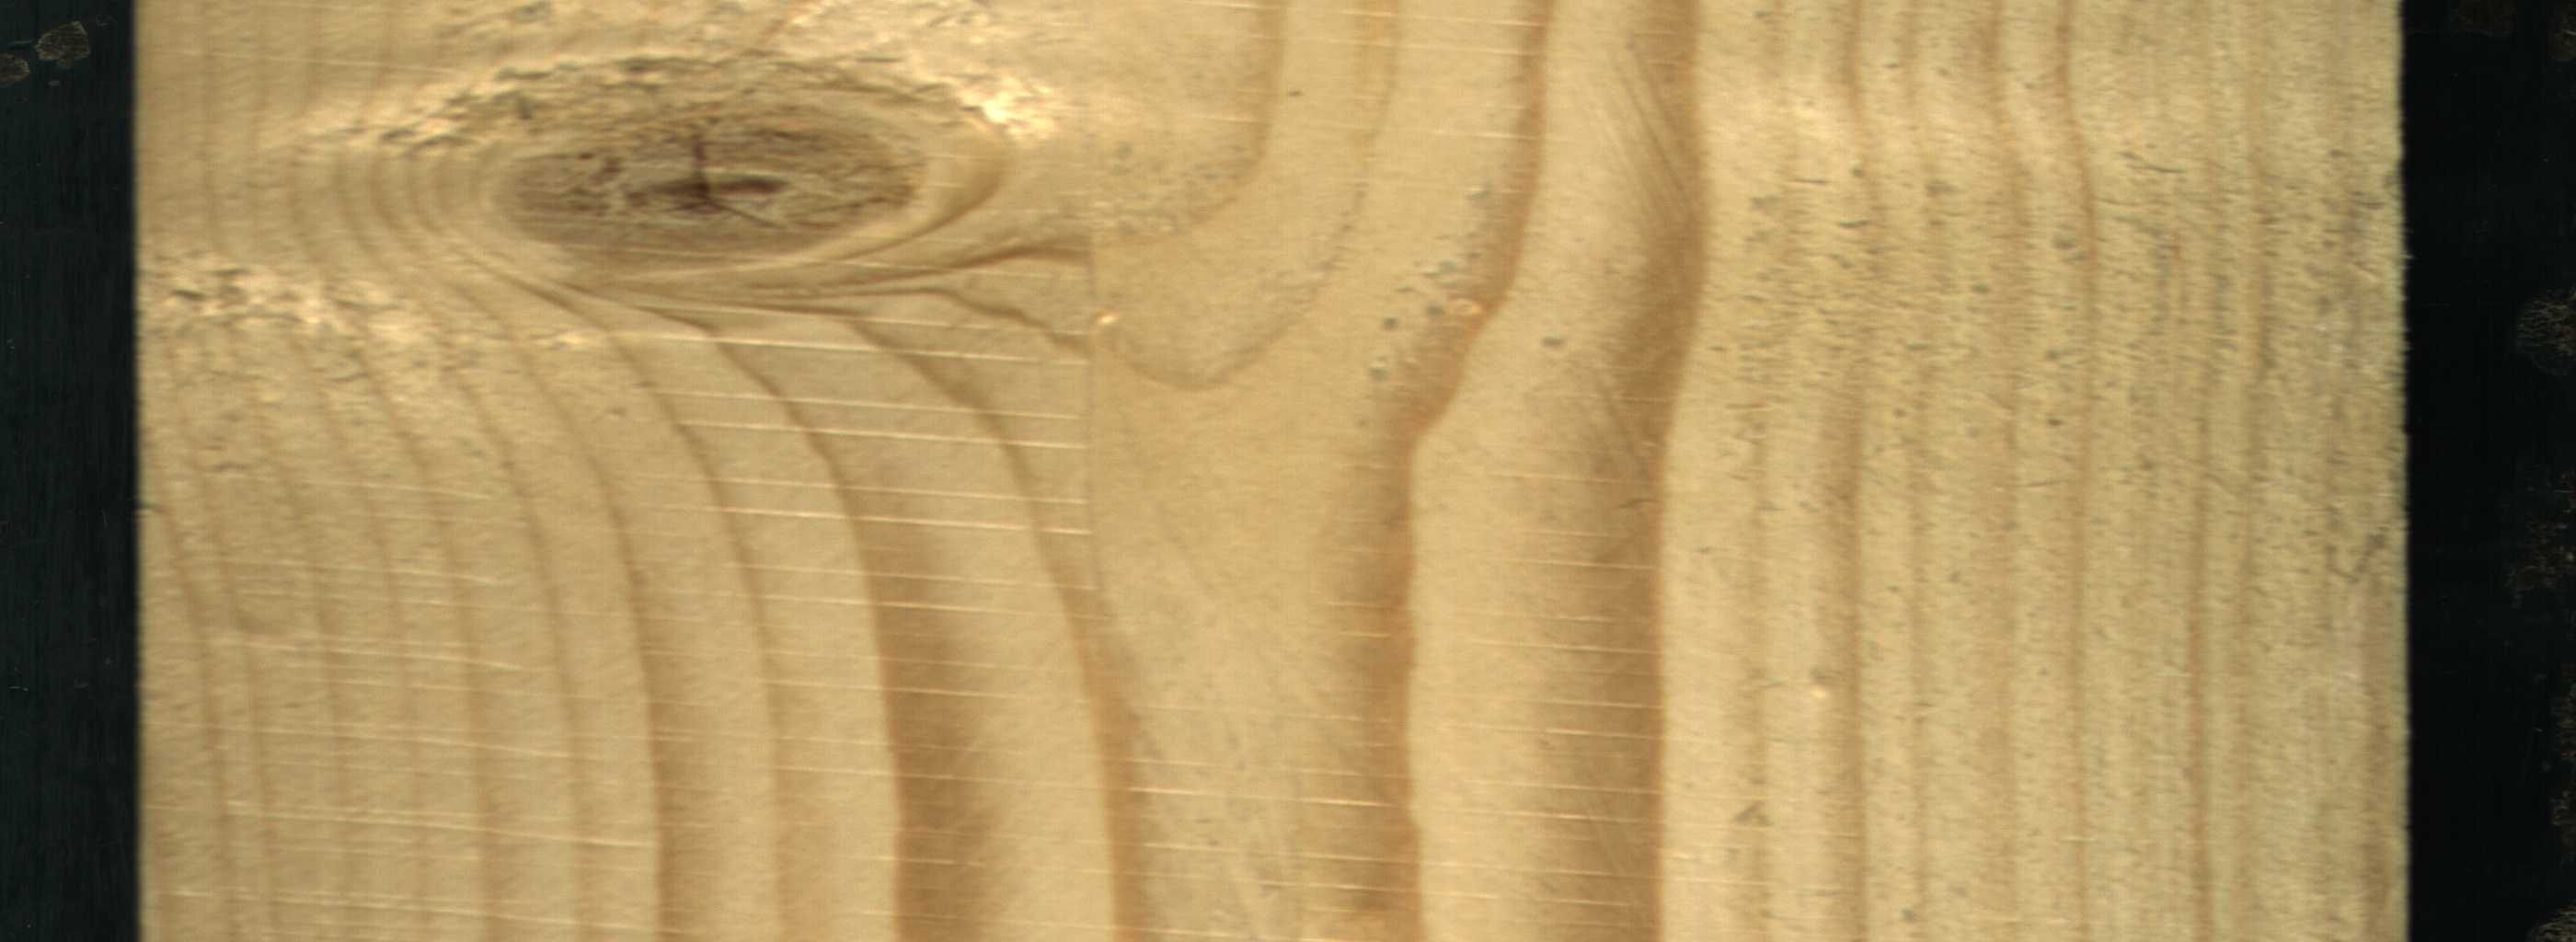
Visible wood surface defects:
knot_with_crack